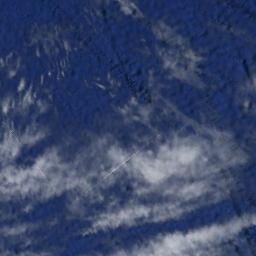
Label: cloud